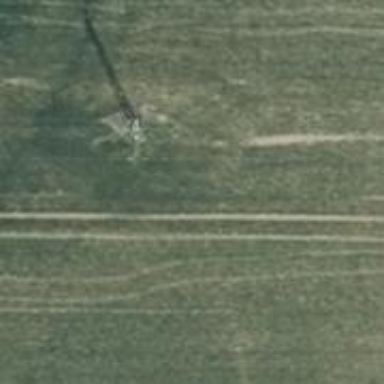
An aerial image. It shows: Power pole.